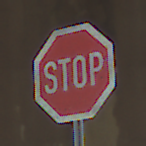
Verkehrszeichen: Stop
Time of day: Midday
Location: Roofed (Beach)
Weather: Overcast
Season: NotSpecified
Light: Natural